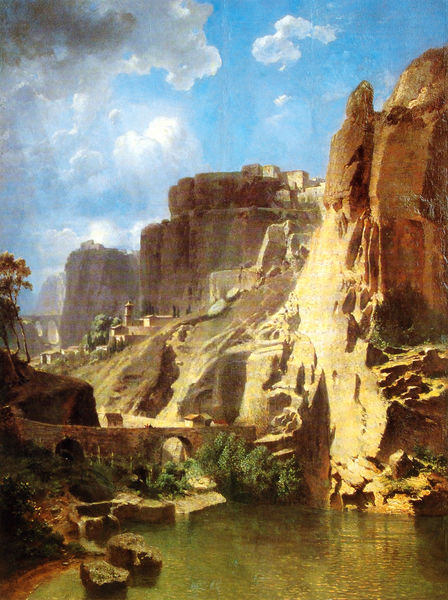
Titel: Spanische Landschaft
Künstler: Fritz Bamberger
Standort: München
Institution: Privatbesitz
Schlagwörter: baum, berg, blau, blätter, dunkel, felsen, gemälde, gestein, himmel, schatten, wasser, weiß, wolken, aquarell, bäume, fluss, gelb, grün, kirchturm, landschaft, ocker, sand, see, stadt, teich, ufer, äste, braun, fenster, hell, licht, schwarz, ölbild, dach, gebäude, haus, wolke, hochformat, malerei, architektur, stein, steine, spiegel, öl, ast, bach, erde, häuser, natur, spiegelung, zweige, brücke, busch, büsche, gebüsch, gewässer, kirche, sonne, sträucher, pflanzen, tal, wasserfall, turm, stilleben, bewölkt, hellblau, klar, küste, sommer, strand, wellen, bogen, italien, ort, zwei, berge, fels, gebirge, hang, hitze, klippen, wüste, dorf, vegetation, geröll, schlucht, steil, amerika, sepia, böschung, romantik, stimmung, fotorealistisch, hoch, tor, leuchten, klippe, bögen, wände, bergdorf, ruine, burg, kloster, orient, steinbrücke, übergang, heiss, strahlen, bedeckt, festung, wolkig, übergänge, ruinen, heiter, wolcken, senkrecht, schiefer, lanschaft, antik, sonnenschein, siedlung, felsbrocken, mönche, plateau, viadukt, usa, gebirgssee, heilig, hirte, gemölde, canyon, wasserspiegel, klamm, brücken, campanile, ziegen, tief, abfallend, häsuer, starße, felshang, gebäuder, hierte, knallblau, knallig, landschsft, natru, steien, steinbruch, stilles wasser, wolkenlandschaft, wolkenbruch, america, gegend, romatik, sinai, seee, viaduct, felsenmassiv, isreal, grand cañon